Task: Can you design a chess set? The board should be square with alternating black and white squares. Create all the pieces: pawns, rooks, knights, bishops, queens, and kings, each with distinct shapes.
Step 182:
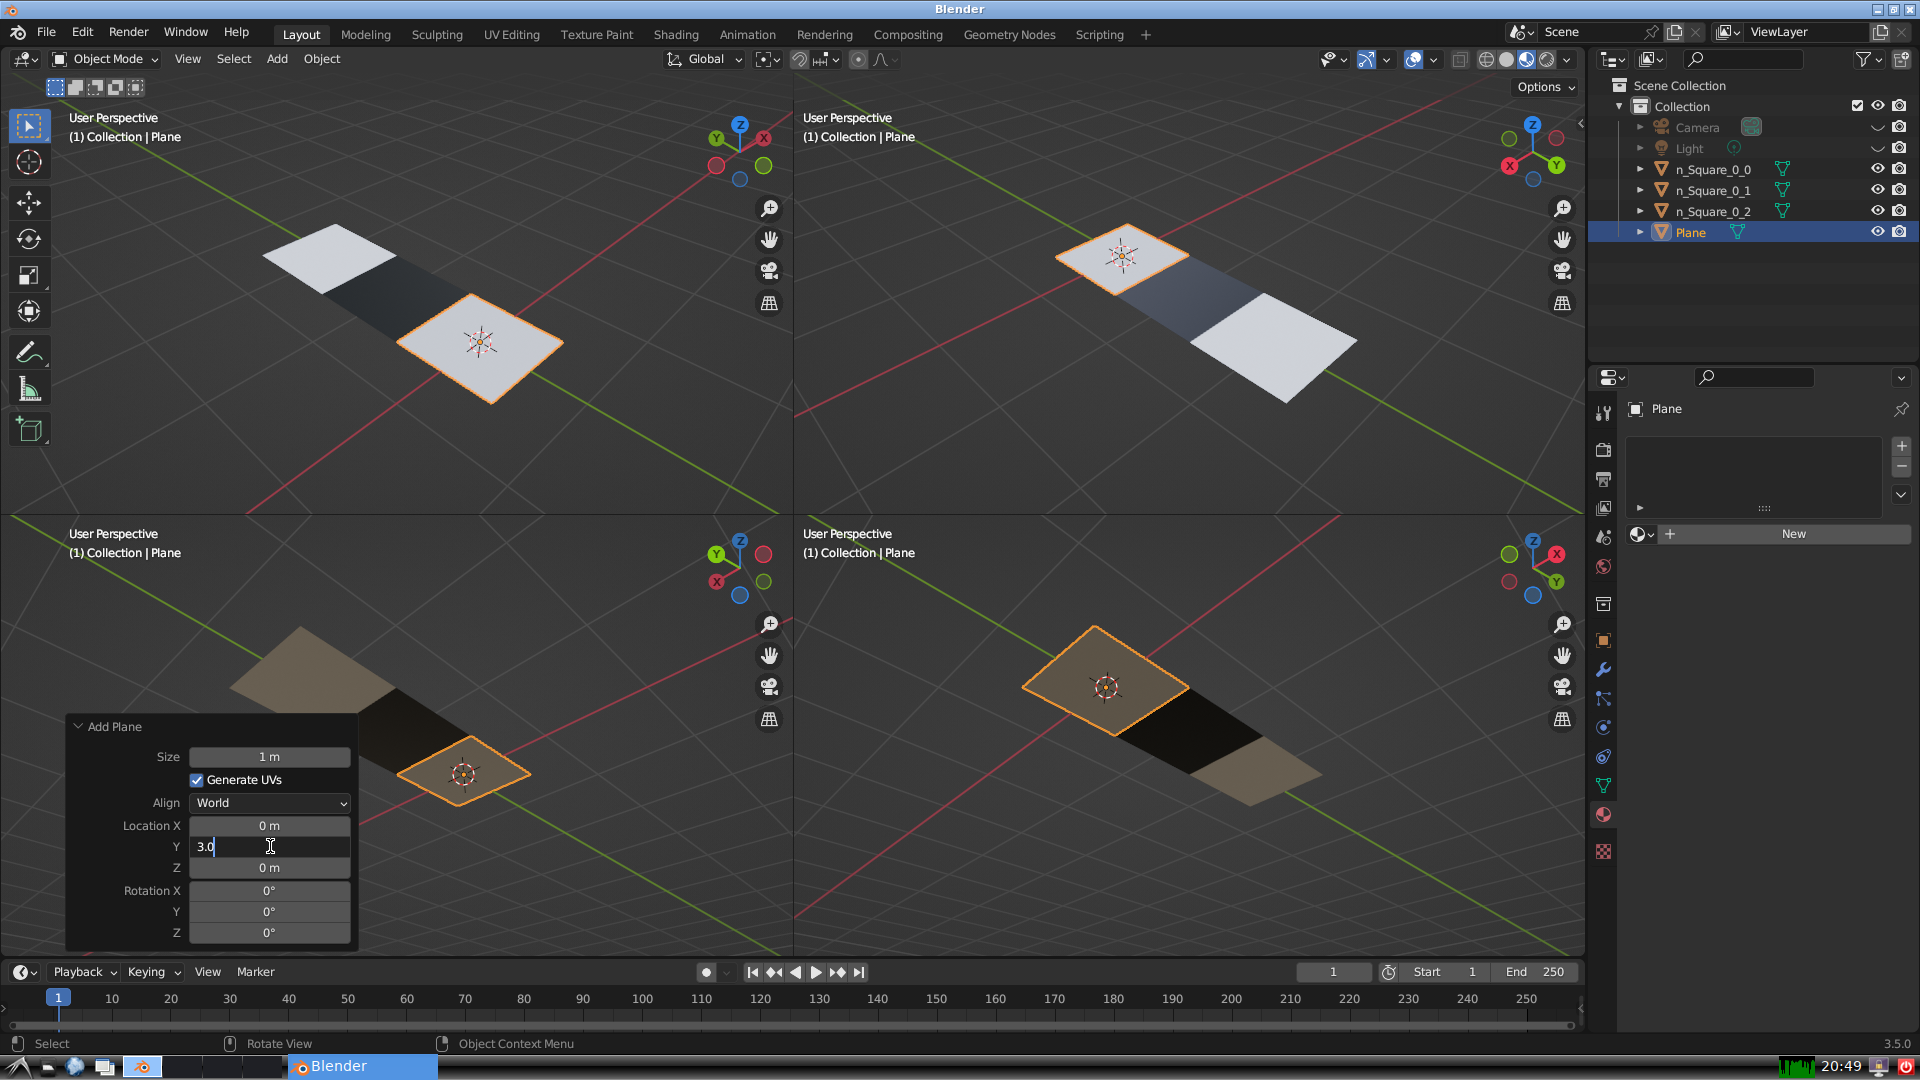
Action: {"key_press": ['Return']}